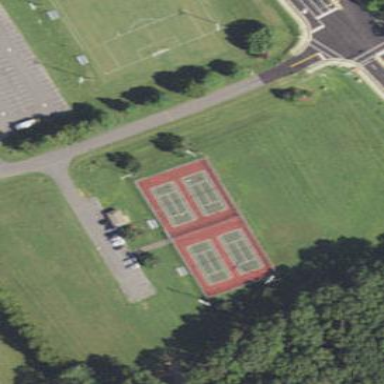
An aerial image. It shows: Tennis court on pitch designated for leisure land.